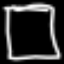
Label: square